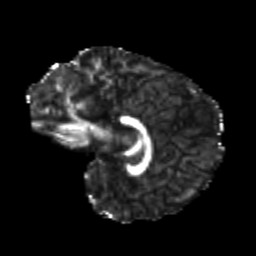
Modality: FA
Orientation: sagittal
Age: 9
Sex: male
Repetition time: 9.4 s
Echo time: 0.089 s